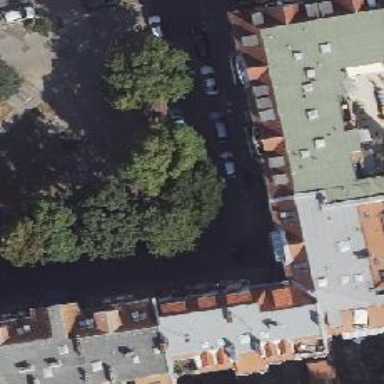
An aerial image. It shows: Bicycle parking located on the sidewalk.